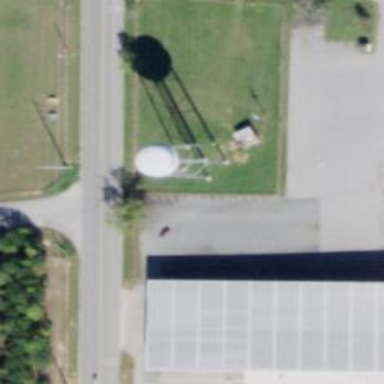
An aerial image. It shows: Water tower that is man-made.